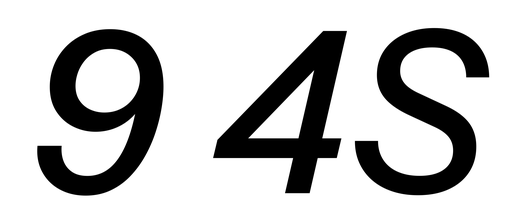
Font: InstrumentSans-Italic_Medium_Italic